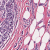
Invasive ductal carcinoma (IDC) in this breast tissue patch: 1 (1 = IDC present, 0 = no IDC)